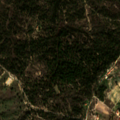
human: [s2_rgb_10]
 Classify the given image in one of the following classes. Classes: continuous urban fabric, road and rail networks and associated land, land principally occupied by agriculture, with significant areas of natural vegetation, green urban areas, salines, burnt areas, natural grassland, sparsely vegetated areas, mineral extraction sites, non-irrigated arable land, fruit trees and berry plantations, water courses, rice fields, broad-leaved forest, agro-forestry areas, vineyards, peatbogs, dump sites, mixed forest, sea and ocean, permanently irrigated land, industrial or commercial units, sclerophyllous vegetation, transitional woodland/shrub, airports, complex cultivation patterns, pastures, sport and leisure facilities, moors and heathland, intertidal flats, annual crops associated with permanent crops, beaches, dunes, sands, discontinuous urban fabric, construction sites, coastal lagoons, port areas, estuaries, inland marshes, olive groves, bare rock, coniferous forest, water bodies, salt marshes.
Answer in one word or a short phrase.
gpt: complex cultivation patterns, land principally occupied by agriculture, with significant areas of natural vegetation, broad-leaved forest, mixed forest